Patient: sex F, age 58
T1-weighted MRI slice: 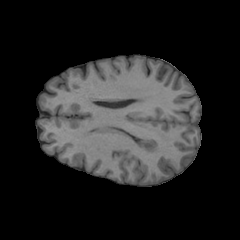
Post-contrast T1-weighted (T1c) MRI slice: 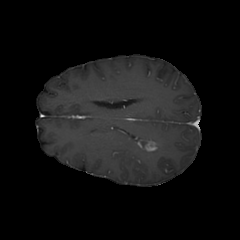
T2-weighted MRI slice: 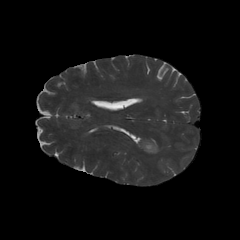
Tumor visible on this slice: yes
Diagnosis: Glioblastoma, IDH-wildtype
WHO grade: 4